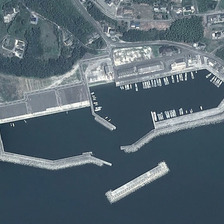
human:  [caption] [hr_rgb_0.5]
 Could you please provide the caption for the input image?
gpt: some boats are in a port near several buildings and many green trees .

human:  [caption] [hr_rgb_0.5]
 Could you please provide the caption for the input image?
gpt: some boats are in a port near several buildings and many green trees .

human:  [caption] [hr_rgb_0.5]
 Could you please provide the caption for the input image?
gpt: some boats are in a port near several buildings and many green trees .

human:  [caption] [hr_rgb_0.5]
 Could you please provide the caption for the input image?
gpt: some boats are in a port near several buildings and many green trees .

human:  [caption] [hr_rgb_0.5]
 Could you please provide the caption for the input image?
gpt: some boats are in a port near several buildings and many green trees .